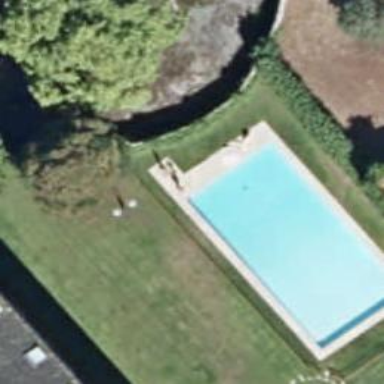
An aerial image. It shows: Swimming pool located in leisure land.